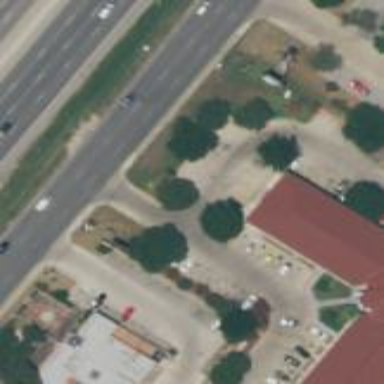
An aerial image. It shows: Hotel that is classified as motel for tourism.